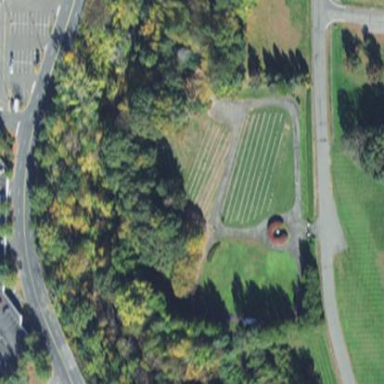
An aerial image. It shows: Cemetery.